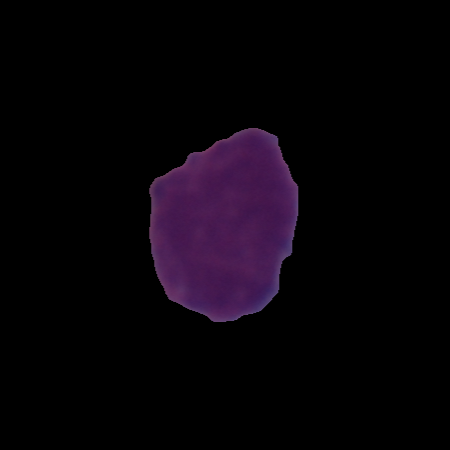
Label: healthy